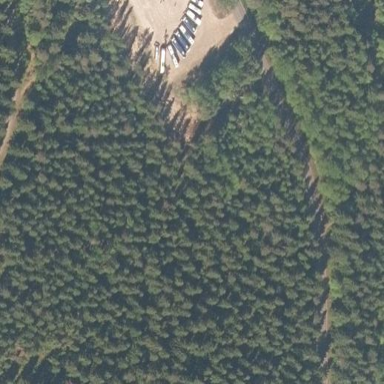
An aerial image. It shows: Woodland with evergreen needle-leaved trees.